Interaction volume radius: 5 \u00c5
Interaction volume height: 40 \u00c5
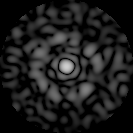
Disorder parameter: 0.8168